Interaction volume radius: 5 \u00c5
Interaction volume height: 20 \u00c5
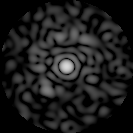
Disorder parameter: 0.8001